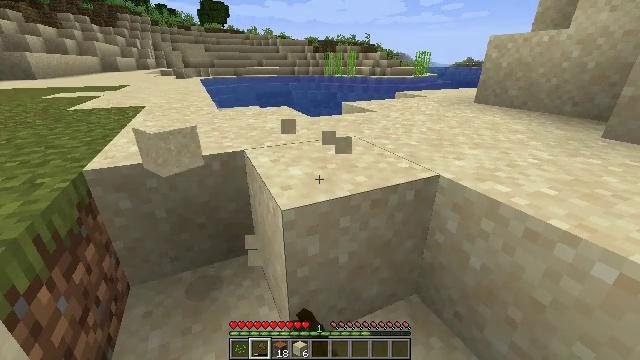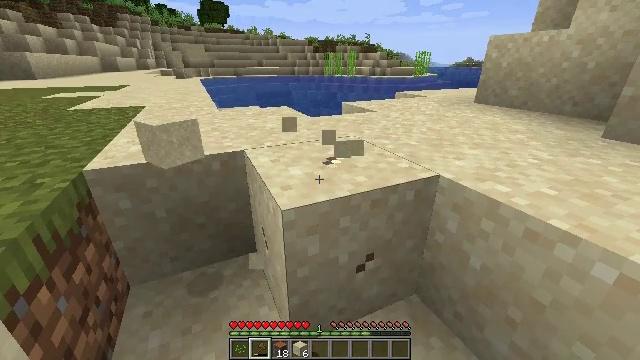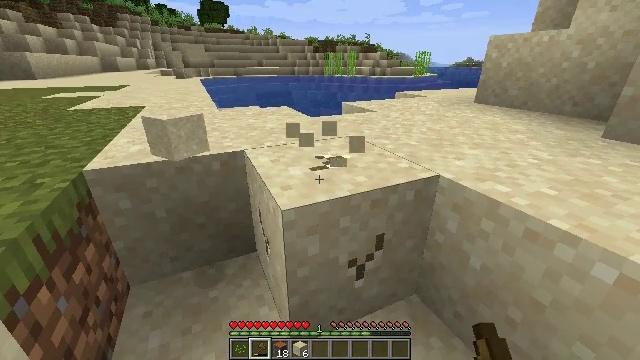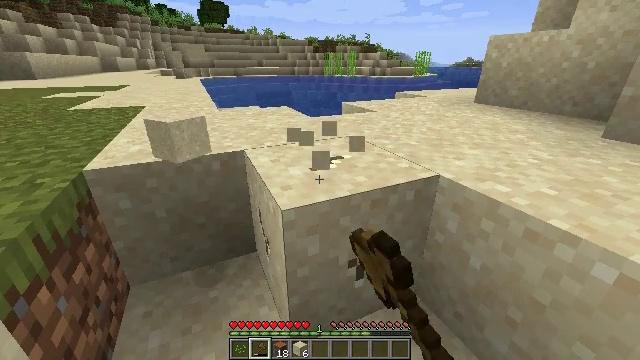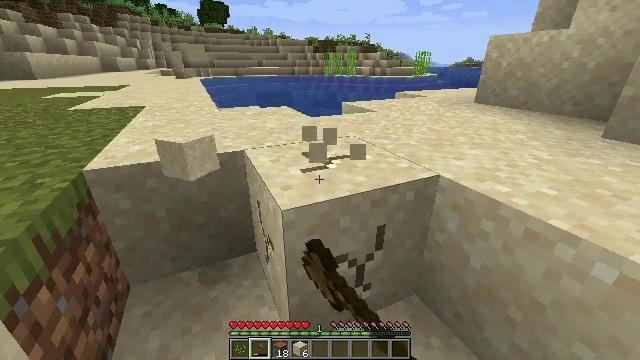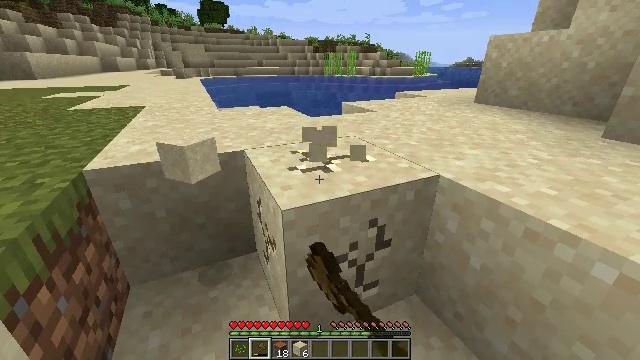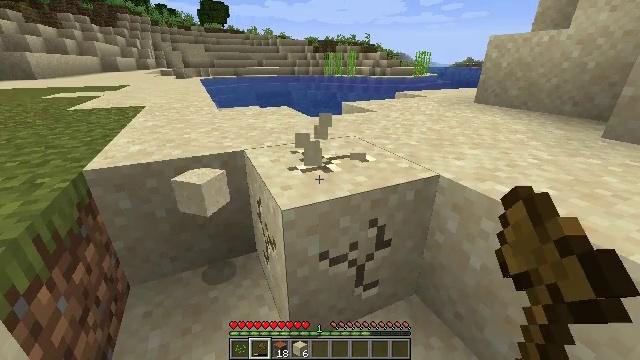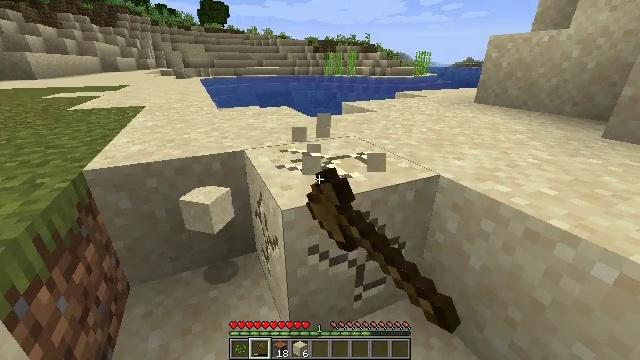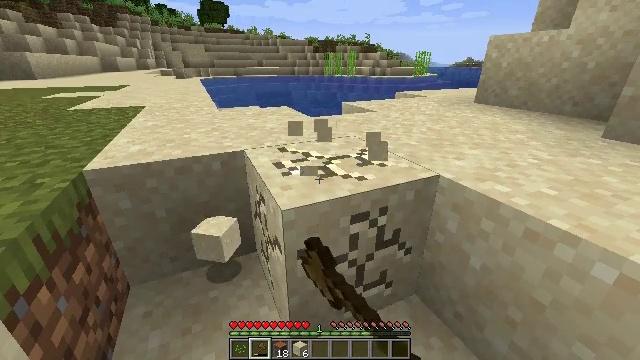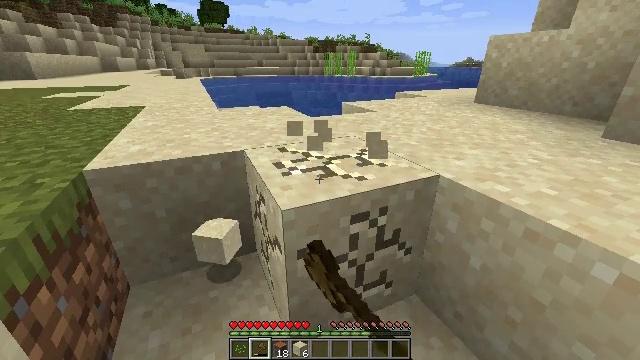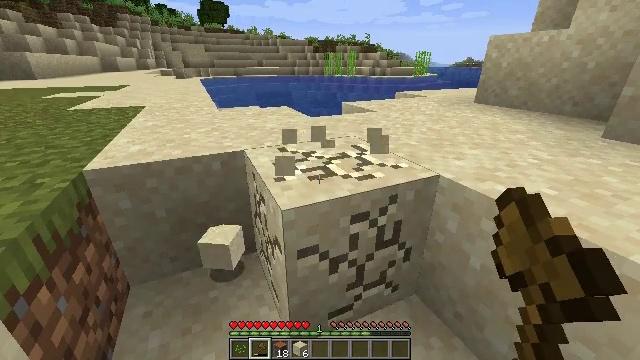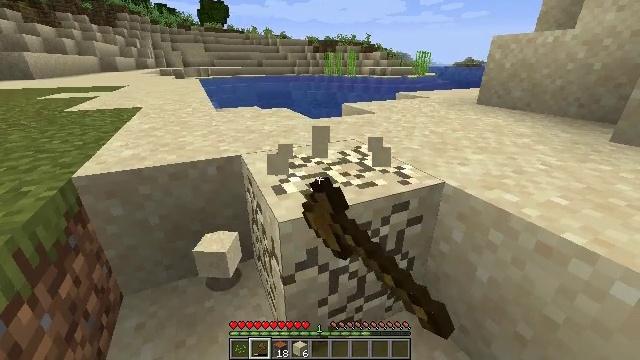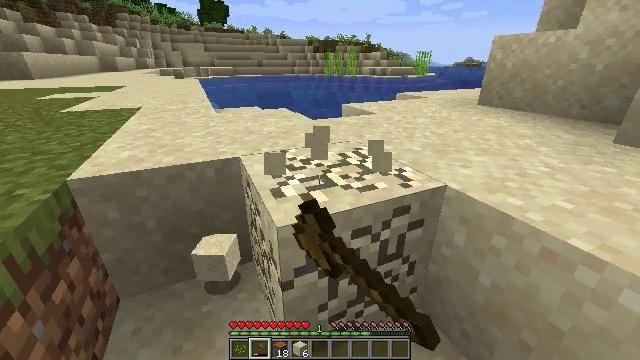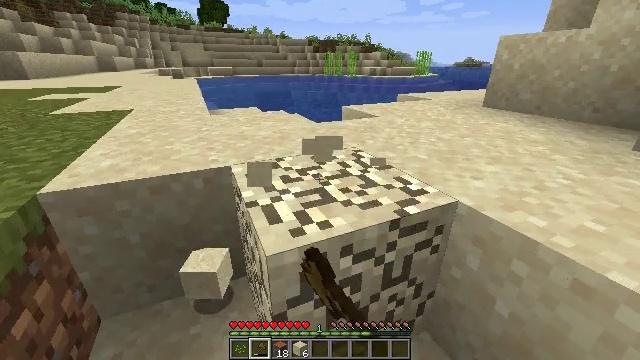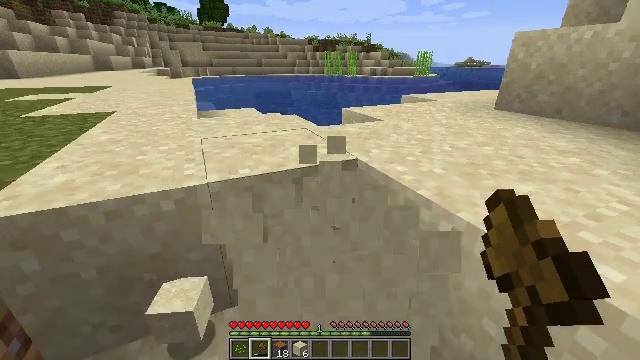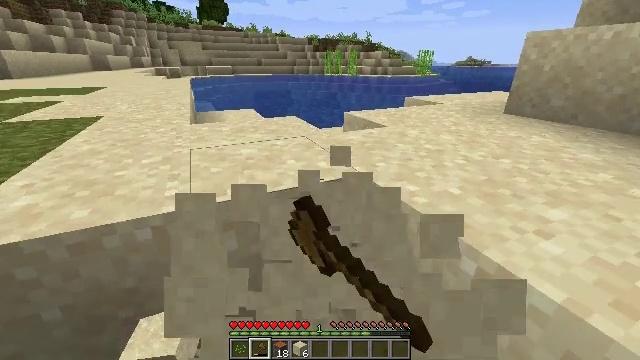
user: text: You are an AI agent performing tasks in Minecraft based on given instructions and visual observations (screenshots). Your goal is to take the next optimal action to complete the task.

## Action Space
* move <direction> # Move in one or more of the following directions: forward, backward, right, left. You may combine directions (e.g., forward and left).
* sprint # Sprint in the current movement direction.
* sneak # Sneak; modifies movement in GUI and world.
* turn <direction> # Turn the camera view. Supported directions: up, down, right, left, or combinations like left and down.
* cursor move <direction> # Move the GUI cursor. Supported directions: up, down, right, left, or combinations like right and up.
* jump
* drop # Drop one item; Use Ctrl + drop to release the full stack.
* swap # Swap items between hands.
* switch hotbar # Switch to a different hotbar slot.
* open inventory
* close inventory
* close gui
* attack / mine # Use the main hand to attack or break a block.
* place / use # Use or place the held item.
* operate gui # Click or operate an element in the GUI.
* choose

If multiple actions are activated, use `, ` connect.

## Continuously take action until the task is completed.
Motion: motion action
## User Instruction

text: Dig up some sand.
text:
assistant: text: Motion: attack / mine
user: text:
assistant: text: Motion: attack / mine
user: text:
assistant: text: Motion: attack / mine
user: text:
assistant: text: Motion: attack / mine
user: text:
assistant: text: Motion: attack / mine
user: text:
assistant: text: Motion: attack / mine
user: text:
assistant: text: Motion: attack / mine
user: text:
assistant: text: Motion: attack / mine
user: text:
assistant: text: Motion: attack / mine
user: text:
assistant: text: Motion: attack / mine
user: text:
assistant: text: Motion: move forward, attack / mine
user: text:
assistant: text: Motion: move forward, attack / mine
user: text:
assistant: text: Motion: move forward, attack / mine
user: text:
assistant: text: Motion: move forward, attack / mine
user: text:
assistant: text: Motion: move forward, attack / mine
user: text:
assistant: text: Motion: attack / mine
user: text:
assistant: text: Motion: attack / mine
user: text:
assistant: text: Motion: attack / mine
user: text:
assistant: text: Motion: attack / mine
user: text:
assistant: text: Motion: attack / mine
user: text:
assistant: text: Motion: attack / mine
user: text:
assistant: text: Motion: turn left, attack / mine
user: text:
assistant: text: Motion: move forward, turn left and down
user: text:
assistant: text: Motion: move forward, attack / mine
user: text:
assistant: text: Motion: move forward, attack / mine
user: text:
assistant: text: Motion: move forward, attack / mine
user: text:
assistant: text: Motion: attack / mine
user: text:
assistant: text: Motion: attack / mine
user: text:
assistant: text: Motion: attack / mine
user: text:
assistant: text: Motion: attack / mine